高三 · 代数
若 $(3-10 \mathrm{i}) y+(-2+\mathrm{i}) x=1-9 \mathrm{i}$, 则实数 $x=$ \$ \qquad \$ $y=$ \$ \qquad \$
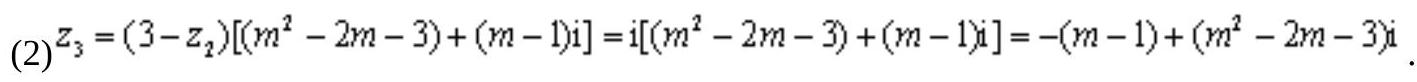
答案: $1 ; 1$
解析: 答案: $1 ; 1$

解析: 因为 $(3-10 \mathrm{i}) y+(-2+\mathrm{i}) x=1-9 \mathrm{i}$, 所以 $3 y-10 y \mathrm{i}-2 x+x \mathrm{i}=1-9 \mathrm{i}$, 即 $(3 y-2 x)+(x-10 y) \mathrm{i}=1-9 \mathrm{i}$ 。由复数相等的充要条件得 $\left\{\begin{array}{l}3 y-2 x=1, \\ x-10 y=-9\end{array}\right.$, 解得 $\left\{\begin{array}{l}x=1, \\ y=1\end{array}\right.$8.答案: (1) $\because z_{1} z_{2}=-5+5 \mathrm{i}, \therefore z_{2}=\frac{-5+5 \mathrm{i}}{z_{1}}=\frac{-5+5 \mathrm{i}}{-2+\mathrm{i}}=3-\mathrm{i}$.

$\because z_{3}$ 所对应的点在第四象限,

$\therefore\left\{\begin{array}{l}-(m-1)>0, \\ m^{2}-2 m-3<0,\end{array}\right.$ 解得 $-1<m<1$,

$\therefore m$ 的取值范围是 $-1<m<1$.
微信扫码, 打开小程序, 手机查阅, 随时随地找资源!!!

微信扫码, 打开小程序, 手机查阅, 随时随地找资源!!!